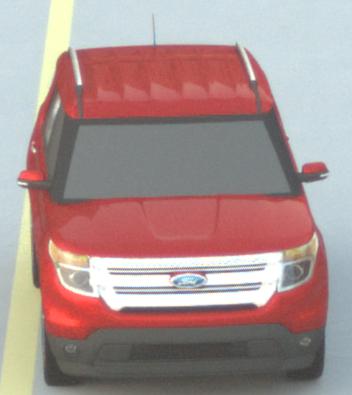
Make: Ford
Model: Explorer
Detailed model: Gen. 5
Model produced from: 2010
Model produced until: 2019
Doors: 5
Color: red
Road condition: dry road
Daytime: dawn
Contrast: low contrast